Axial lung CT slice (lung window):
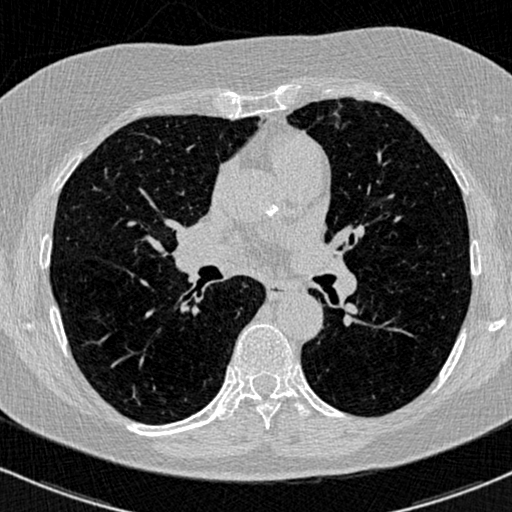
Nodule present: no